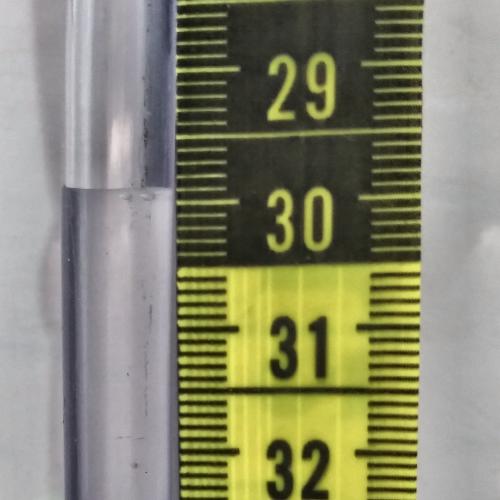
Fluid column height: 29.9 cm